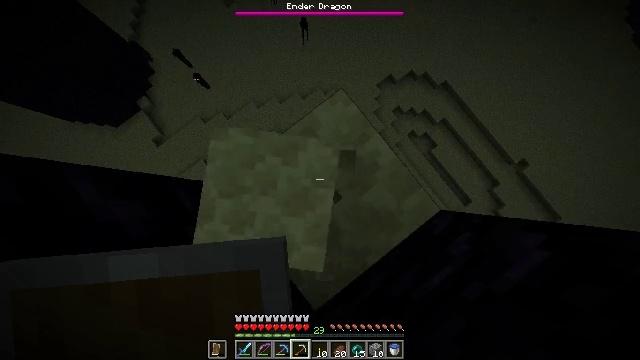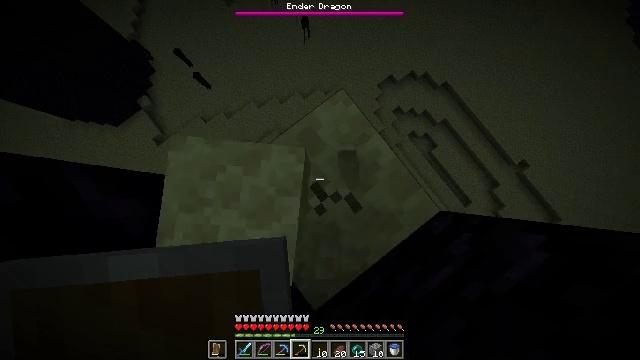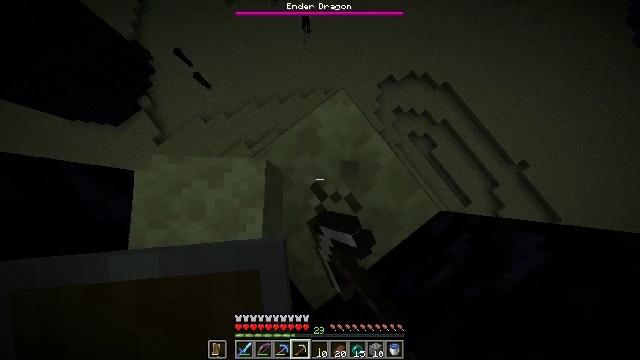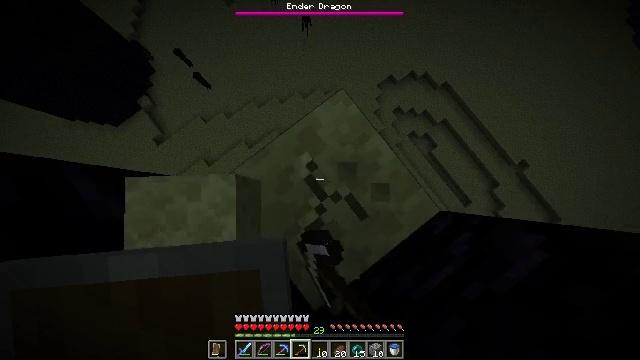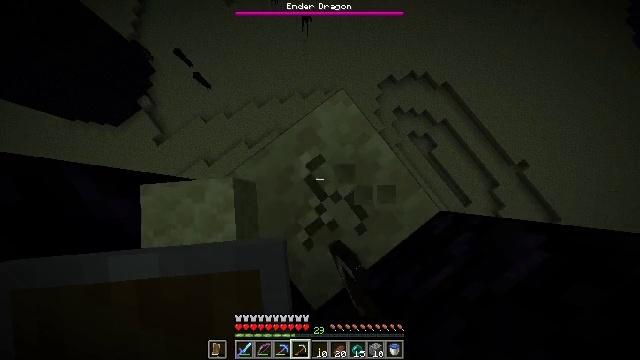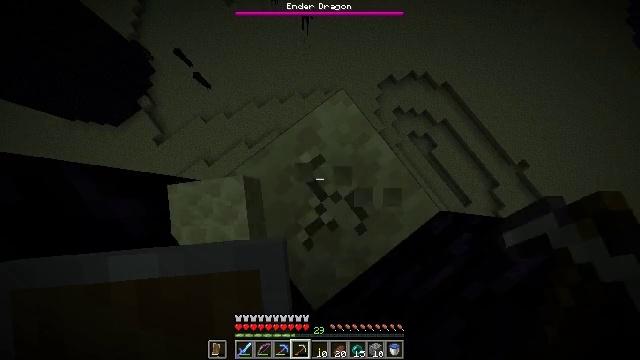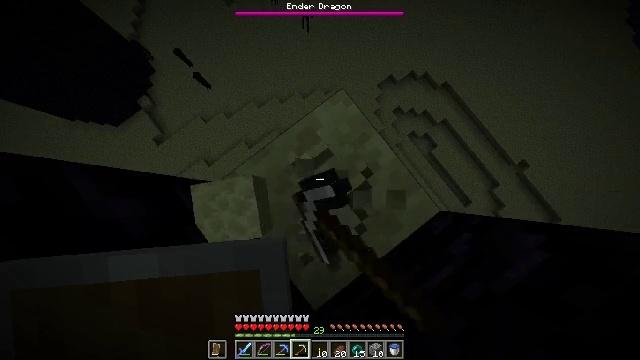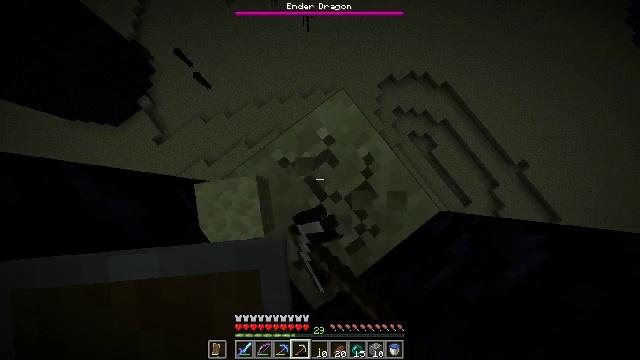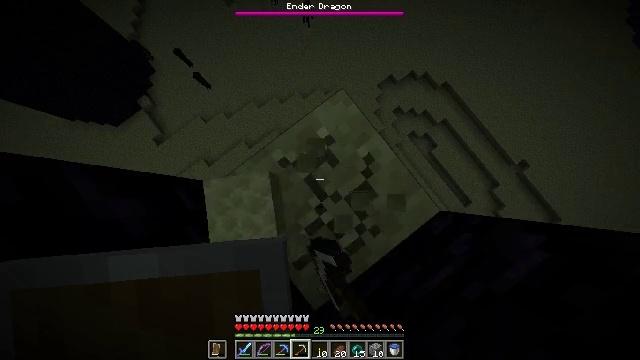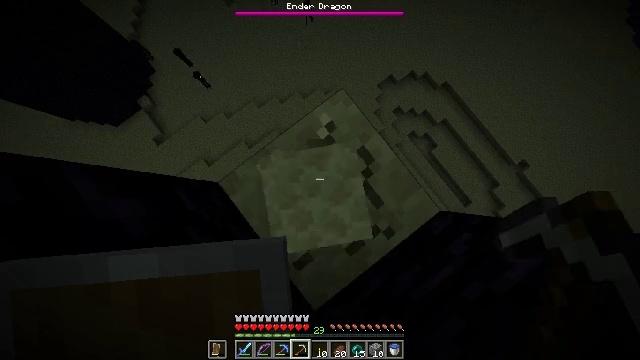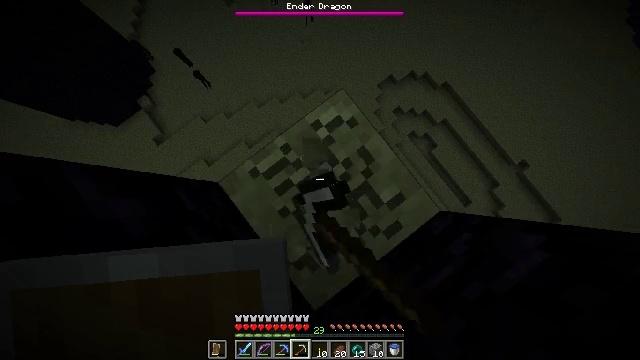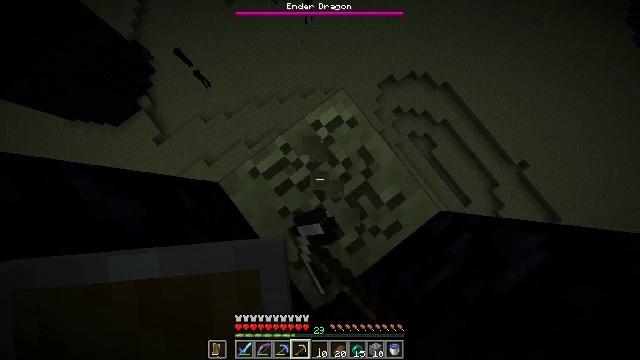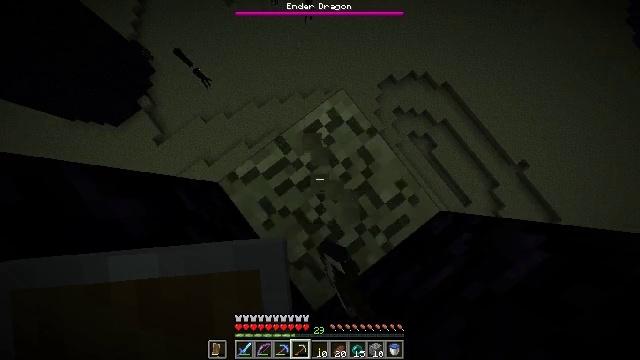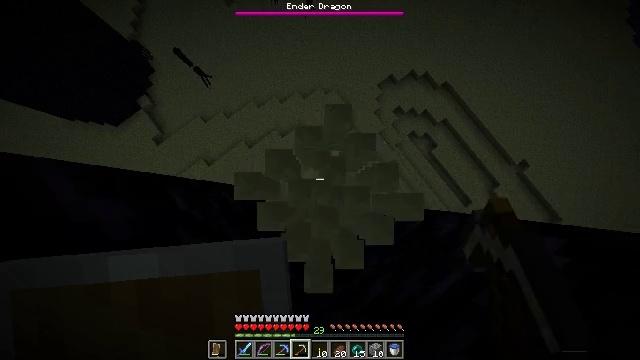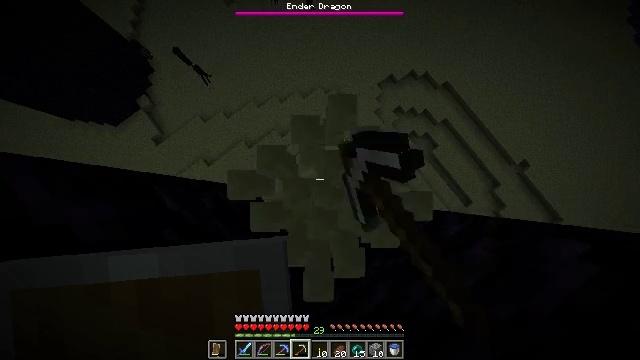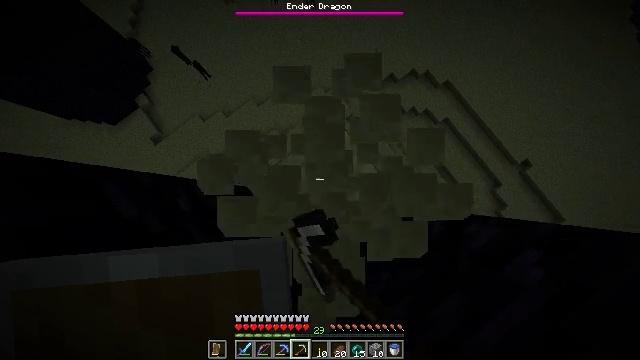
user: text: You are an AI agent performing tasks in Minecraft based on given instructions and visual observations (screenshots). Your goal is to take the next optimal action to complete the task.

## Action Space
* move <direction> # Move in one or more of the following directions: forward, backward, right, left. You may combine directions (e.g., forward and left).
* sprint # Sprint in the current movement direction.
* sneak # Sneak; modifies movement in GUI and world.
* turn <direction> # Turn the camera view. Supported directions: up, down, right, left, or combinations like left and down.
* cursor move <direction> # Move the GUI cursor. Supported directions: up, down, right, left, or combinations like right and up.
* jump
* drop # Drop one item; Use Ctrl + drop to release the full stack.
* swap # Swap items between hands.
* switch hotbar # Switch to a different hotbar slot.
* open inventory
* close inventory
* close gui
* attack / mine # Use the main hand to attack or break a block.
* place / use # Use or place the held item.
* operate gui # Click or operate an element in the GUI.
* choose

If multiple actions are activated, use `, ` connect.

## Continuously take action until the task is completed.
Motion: motion action
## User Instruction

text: Dig the end stone for building materials.
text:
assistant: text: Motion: attack / mine
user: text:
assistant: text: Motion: attack / mine
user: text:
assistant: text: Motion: attack / mine
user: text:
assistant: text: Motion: attack / mine
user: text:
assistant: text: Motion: attack / mine
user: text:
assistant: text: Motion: attack / mine
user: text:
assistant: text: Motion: attack / mine
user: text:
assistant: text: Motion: attack / mine
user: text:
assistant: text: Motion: attack / mine
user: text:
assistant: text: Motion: attack / mine
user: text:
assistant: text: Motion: attack / mine
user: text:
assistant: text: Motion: attack / mine
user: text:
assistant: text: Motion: attack / mine
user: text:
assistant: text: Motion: attack / mine
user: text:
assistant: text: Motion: attack / mine
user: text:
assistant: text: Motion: turn left, attack / mine
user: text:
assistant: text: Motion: turn left, attack / mine
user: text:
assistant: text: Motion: attack / mine
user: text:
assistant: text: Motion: attack / mine
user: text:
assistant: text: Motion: attack / mine
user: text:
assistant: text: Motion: attack / mine
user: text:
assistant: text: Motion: attack / mine
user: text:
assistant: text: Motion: attack / mine
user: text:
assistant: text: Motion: attack / mine
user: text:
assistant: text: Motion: attack / mine
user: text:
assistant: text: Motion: turn left, attack / mine
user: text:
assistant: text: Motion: attack / mine
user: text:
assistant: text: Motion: attack / mine
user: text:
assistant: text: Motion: attack / mine
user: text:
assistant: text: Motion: attack / mine